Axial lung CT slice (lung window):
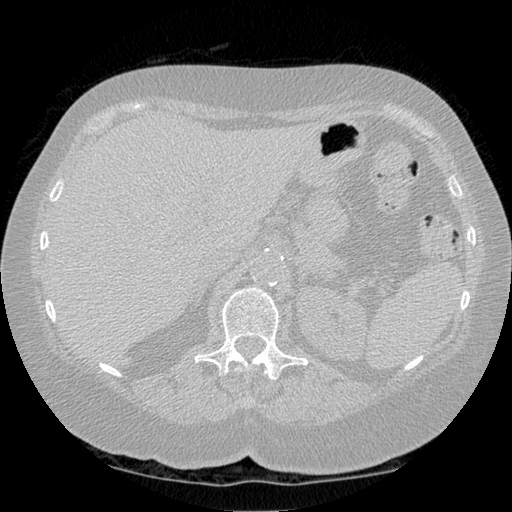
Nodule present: no